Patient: sex M, age 29
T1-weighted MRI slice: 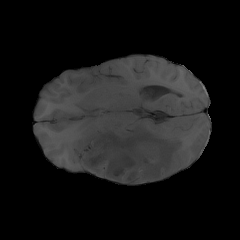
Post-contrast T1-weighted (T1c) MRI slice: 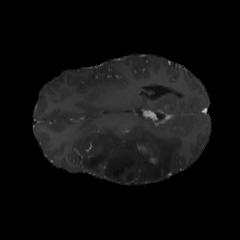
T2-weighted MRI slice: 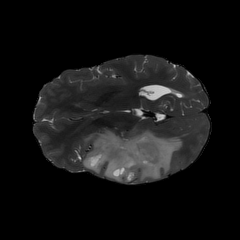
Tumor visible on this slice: yes
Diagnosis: Astrocytoma, IDH-mutant
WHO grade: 4